高三 · 计数
现行普通高中学生在高一时面临着选科的问题, 学校抽取了部分男、女学生意愿的一份样本, 制作出如下两个等高堆积条形图:

根据这两幅图中的信息, 下列哪个统计结论是不正确的（）
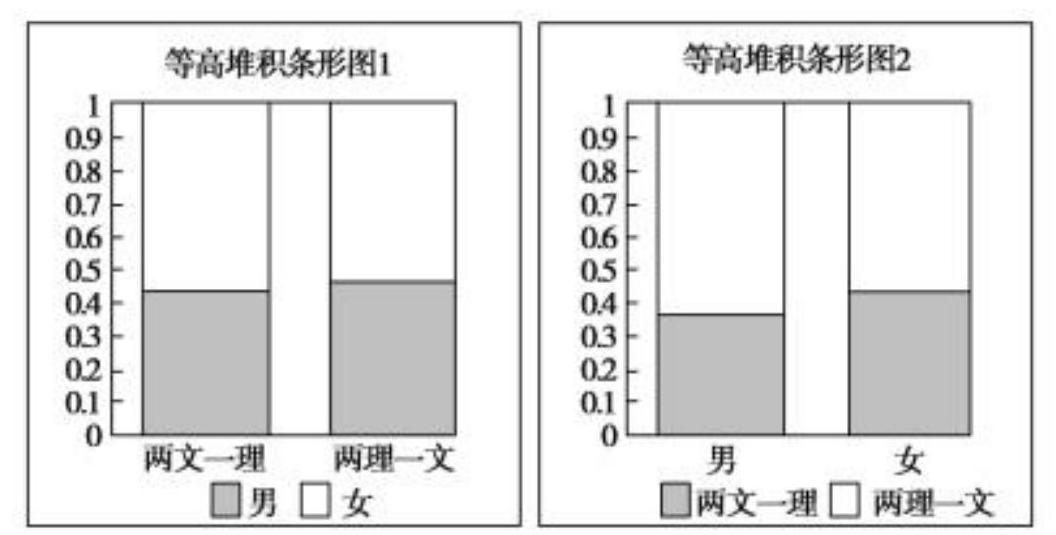
A. 样本中的女生数量多于男生数量

B. 样本中有两理一文意愿的学生数量多于有两文一理意愿的学生数量

C. 样本中的男生偏爱两理一文

D. 样本中的女生偏爱两文一理
答案: D
解析: 由条形图知女生数量多于男生数量, 故 A 正确:有两理一文意愿的学生数量多于有两文一理意愿的学生数量, 故 B 正确;男生偏爱两理一文，故 C 正确;女生中有两理一文意愿的学生数量多于有两文一理意愿的学生数量, 故 D 错误,故选 D.